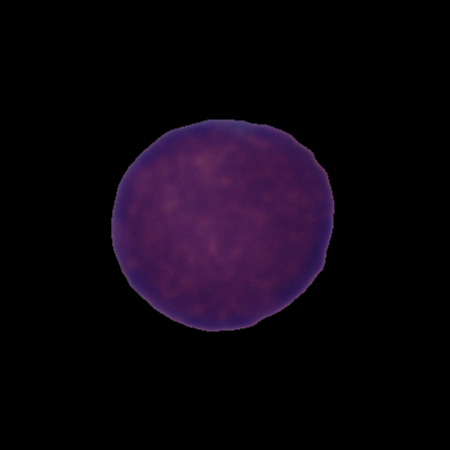
Label: healthy